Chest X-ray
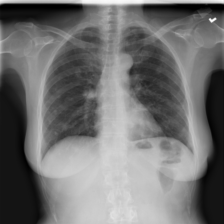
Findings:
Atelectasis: negative
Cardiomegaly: negative
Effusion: negative
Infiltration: negative
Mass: negative
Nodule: positive
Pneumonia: negative
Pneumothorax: negative
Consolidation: negative
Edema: negative
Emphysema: negative
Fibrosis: negative
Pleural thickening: negative
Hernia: negative